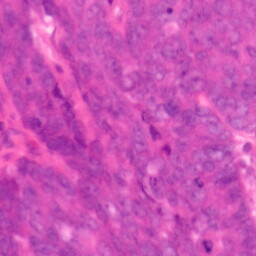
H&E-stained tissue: Colon